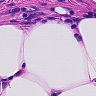
Metastatic tissue present: no